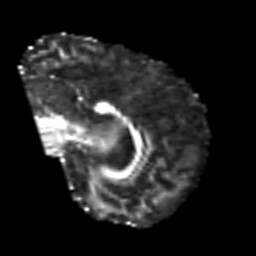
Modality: FA
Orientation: sagittal
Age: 50
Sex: male
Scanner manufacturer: siemens
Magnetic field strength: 3 T
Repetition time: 6.1 s
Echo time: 0.101 s